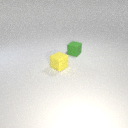
small green rubber cube to the right of small yellow rubber cube